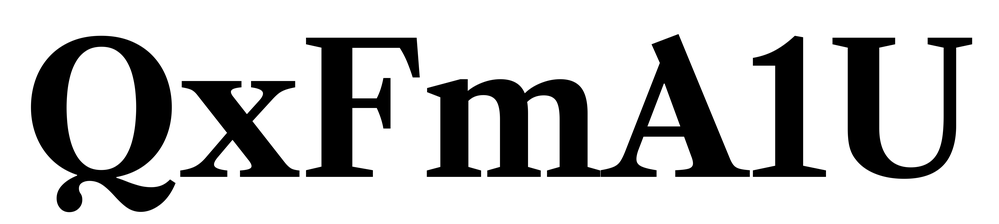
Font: LibreCaslonText_Bold